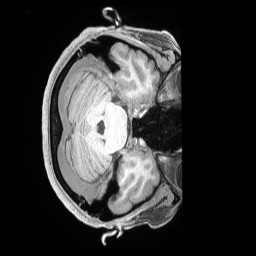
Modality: T1w
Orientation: axial
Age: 40
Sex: female
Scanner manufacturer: siemens
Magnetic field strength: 3 T
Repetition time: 2 s
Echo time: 0.00211 s